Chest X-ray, AP view. Patient: 56 years old, sex F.
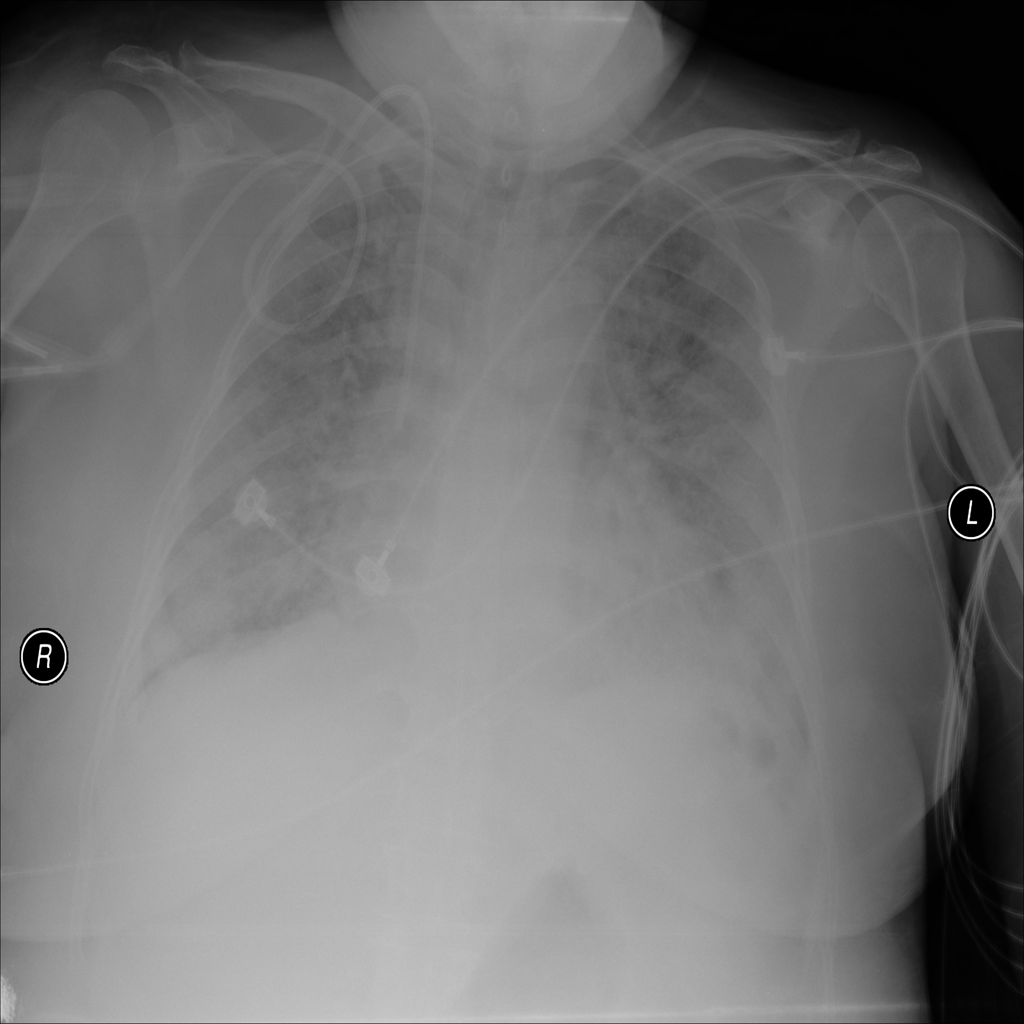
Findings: Infiltration